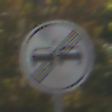
Verkehrszeichen: EndeUeberholverbot
Umgebung: Outdoor, Urban
Tageszeit: Midday
Wetter: Clear
Licht: Natural
Jahreszeit: NotSpecified
Kontrast: HighContrast